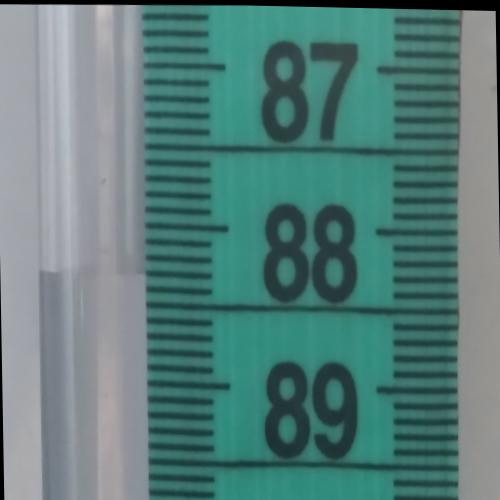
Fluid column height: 88.3 cm